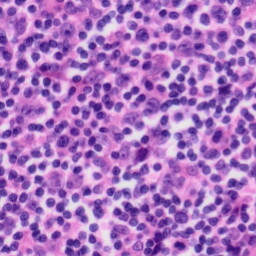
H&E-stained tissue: Tonsil